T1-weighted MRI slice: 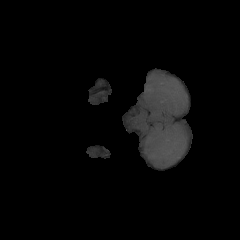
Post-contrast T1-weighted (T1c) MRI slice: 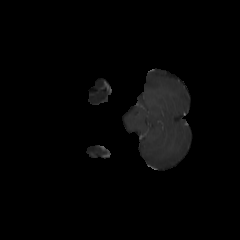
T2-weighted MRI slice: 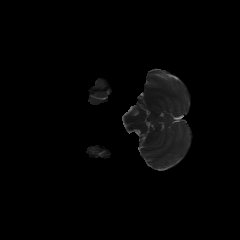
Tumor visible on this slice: no